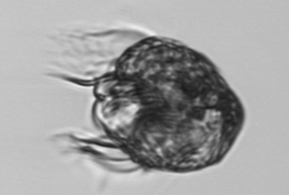
Label: Strombidium_capitatum